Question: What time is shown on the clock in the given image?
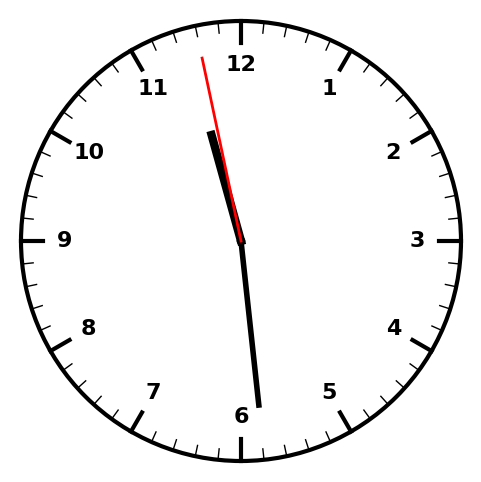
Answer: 11:28:58